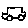
Label: car